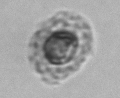
Label: Emiliania_huxleyi